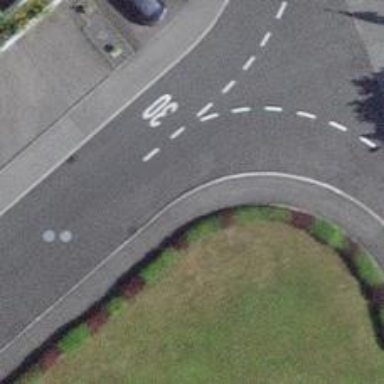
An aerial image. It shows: Kerb serving as barrier.